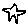
Label: star